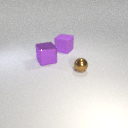
small brown metal sphere to the right of large purple metal cube